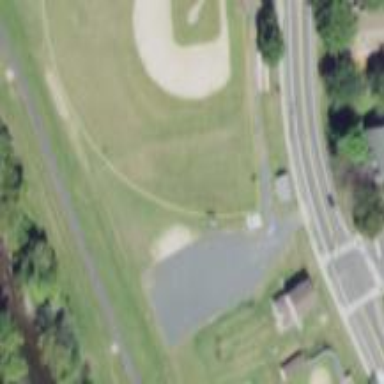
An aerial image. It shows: Baseball pitch for leisure land activities.